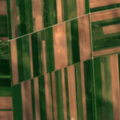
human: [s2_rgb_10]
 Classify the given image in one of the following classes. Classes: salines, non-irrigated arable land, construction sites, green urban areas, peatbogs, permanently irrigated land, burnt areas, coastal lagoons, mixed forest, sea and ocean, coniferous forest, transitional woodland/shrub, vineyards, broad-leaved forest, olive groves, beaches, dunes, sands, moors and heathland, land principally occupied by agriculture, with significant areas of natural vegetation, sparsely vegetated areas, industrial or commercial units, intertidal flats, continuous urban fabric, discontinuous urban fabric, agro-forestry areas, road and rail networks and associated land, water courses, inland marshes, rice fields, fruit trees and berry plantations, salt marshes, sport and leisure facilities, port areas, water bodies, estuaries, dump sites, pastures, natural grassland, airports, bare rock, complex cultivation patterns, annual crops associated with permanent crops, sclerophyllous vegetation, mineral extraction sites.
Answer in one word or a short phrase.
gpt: non-irrigated arable land